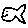
Label: fish